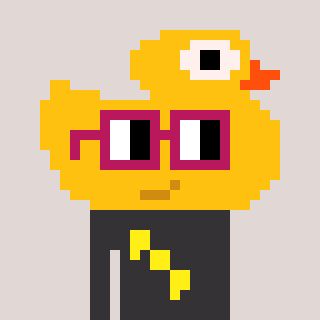
a pixel art character with square dark red glasses, a ducky-shaped head and a grayscale-colored body on a warm background